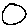
Label: circle